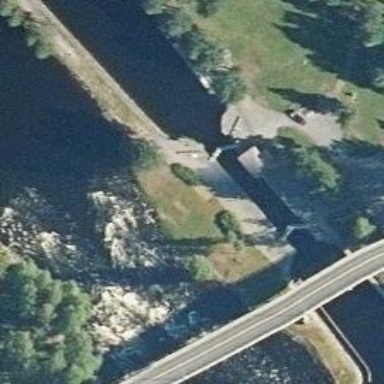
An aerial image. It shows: Lock gate along waterway.